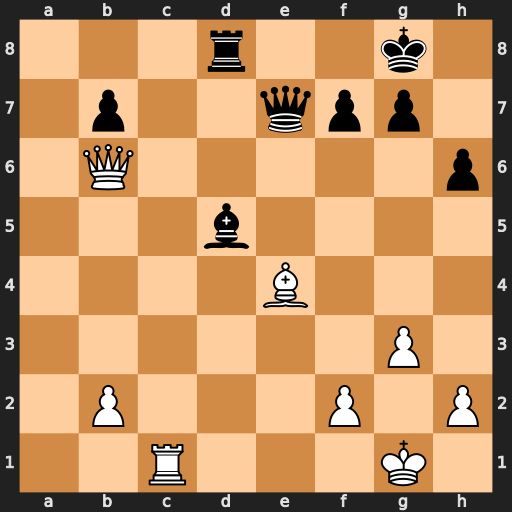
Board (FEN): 3r2k1/1p2qpp1/1Q5p/3b4/4B3/6P1/1P3P1P/2R3K1
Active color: w
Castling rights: -
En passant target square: -
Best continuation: Rd1 Rd6 Qd4